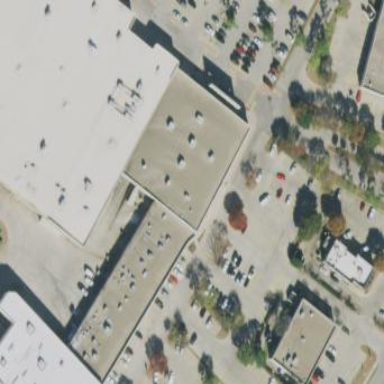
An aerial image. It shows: Building.